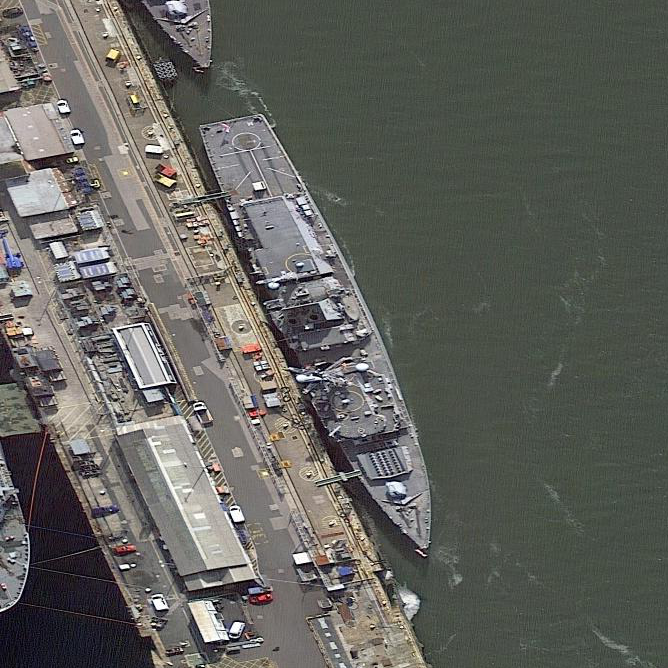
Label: destroyer